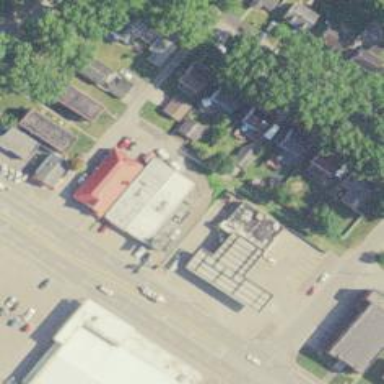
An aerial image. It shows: Convenience shop.